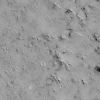
Atmospheric dust classification: not_dusty